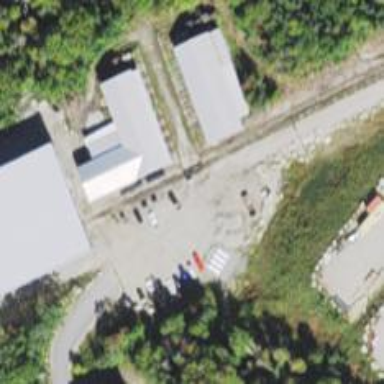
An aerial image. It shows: Preserved narrow-gauge railway yard.